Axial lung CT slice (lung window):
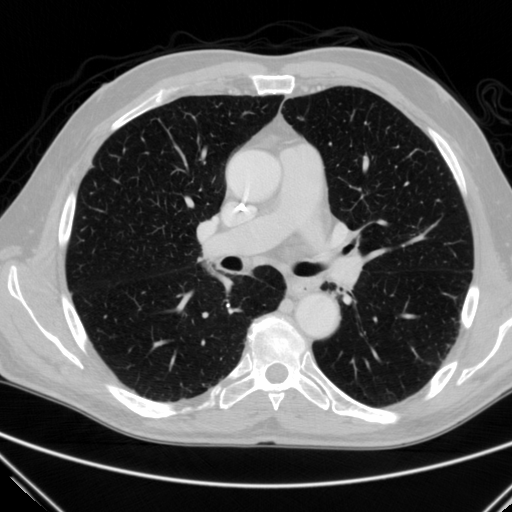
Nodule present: no